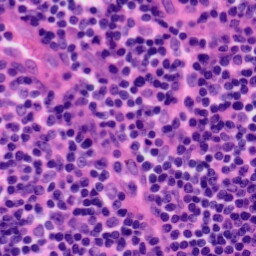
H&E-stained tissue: Tonsil